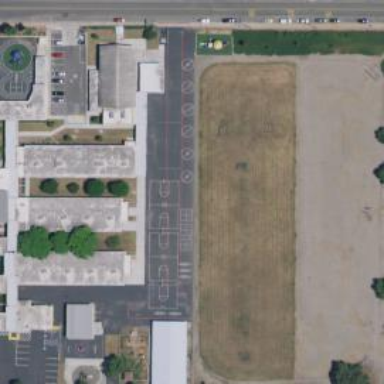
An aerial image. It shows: School.